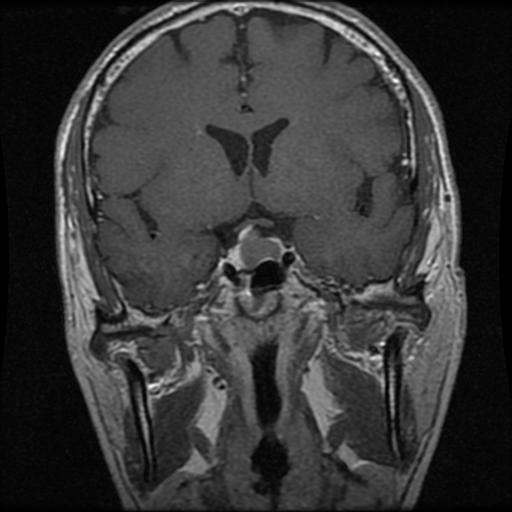
Label: pituitary